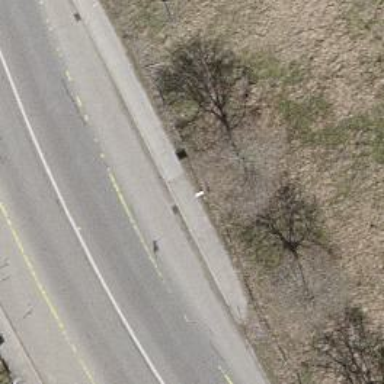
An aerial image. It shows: Bus stop along the road.